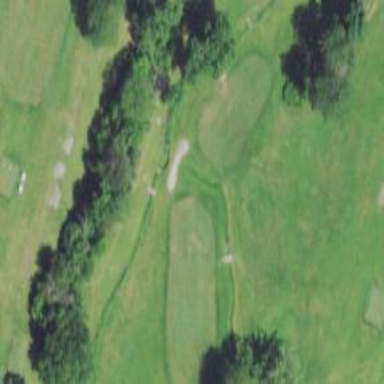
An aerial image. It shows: Path used for both walking and golf.